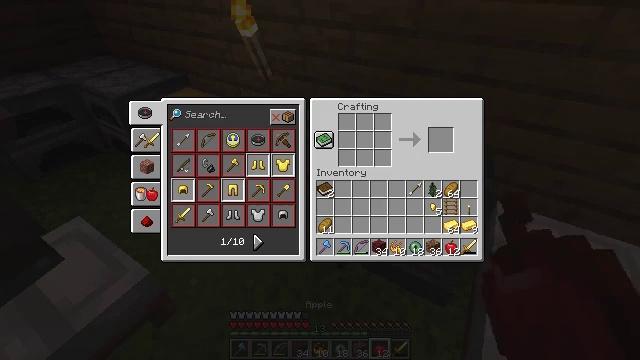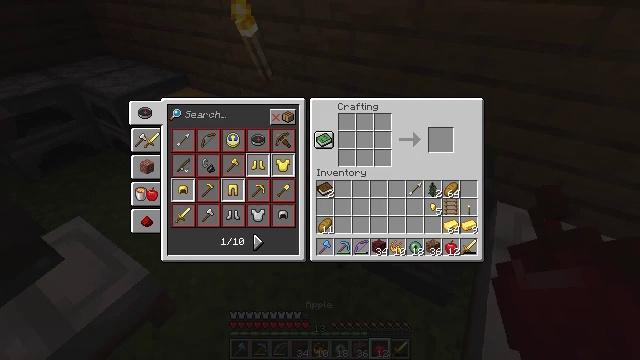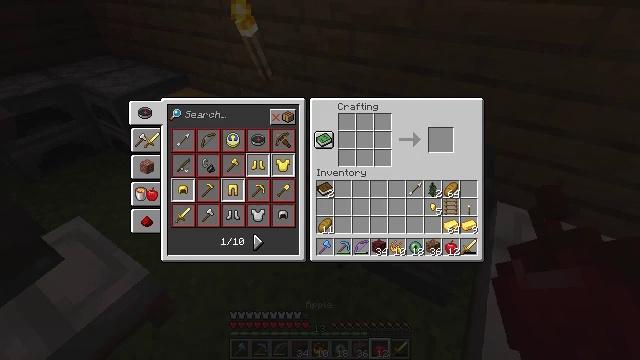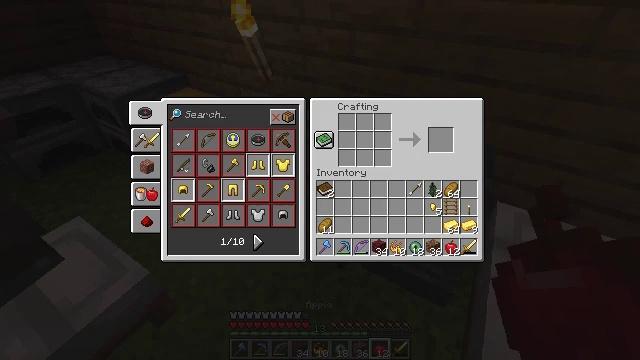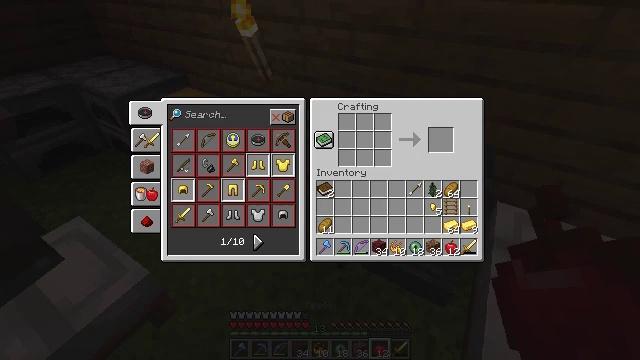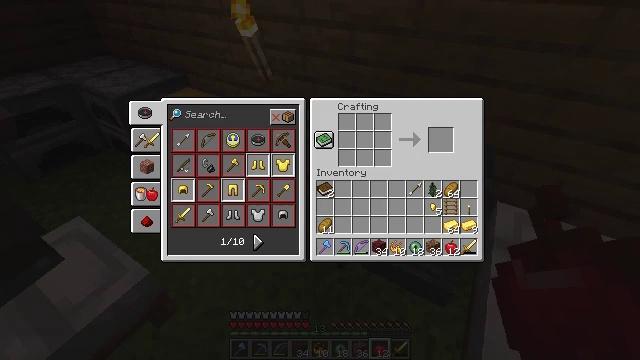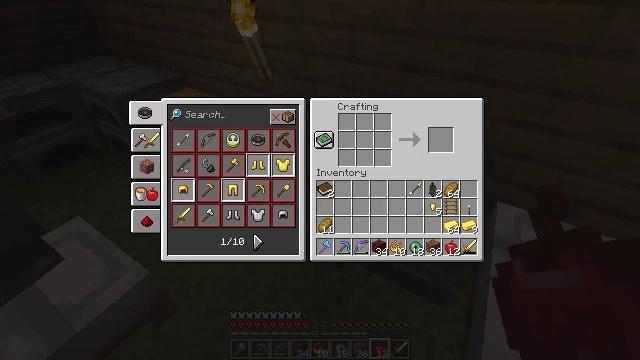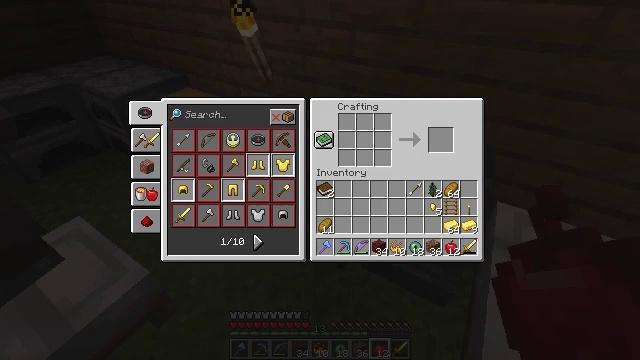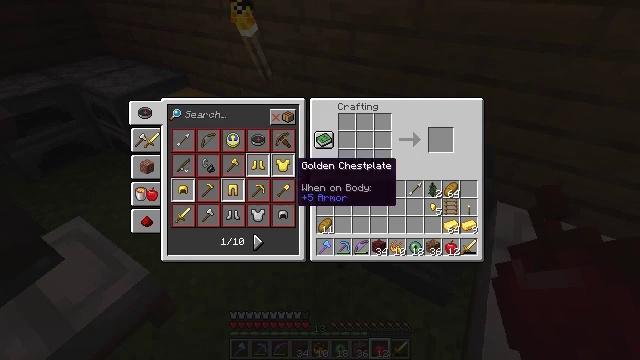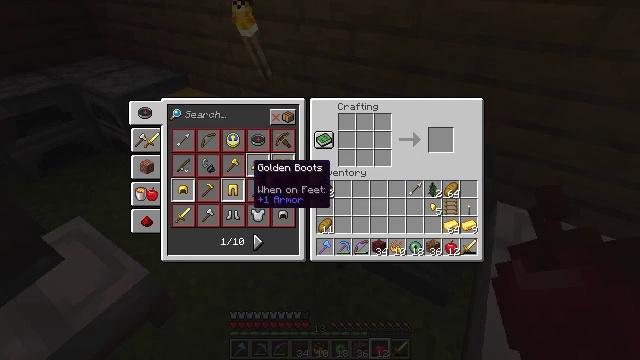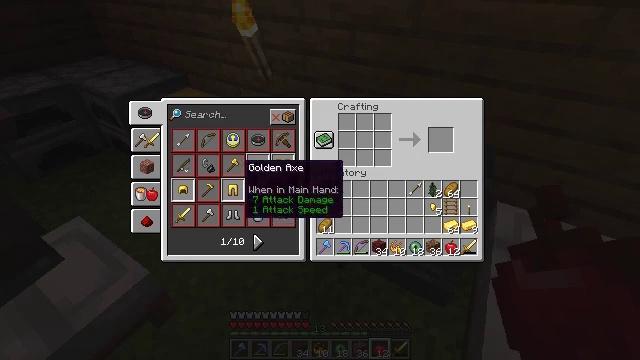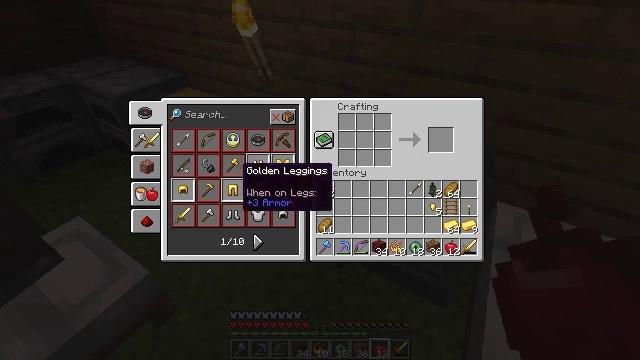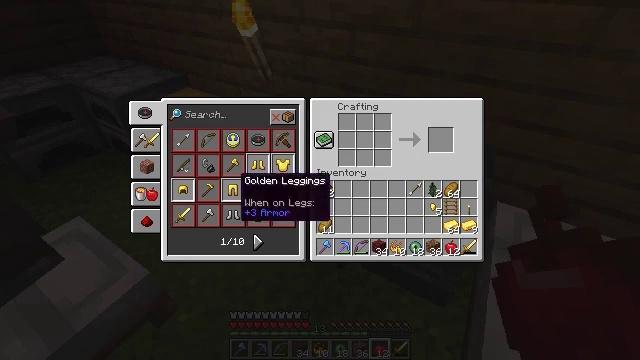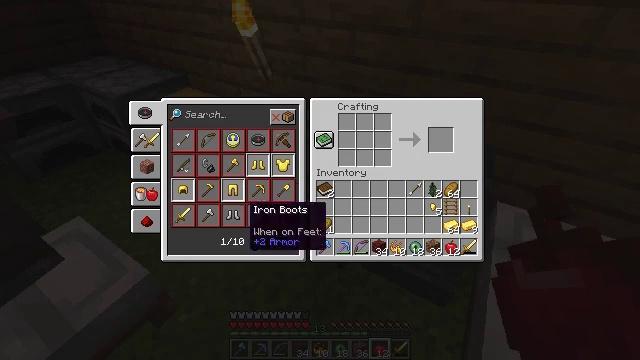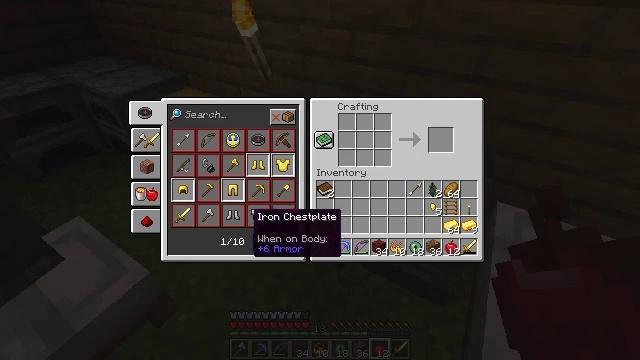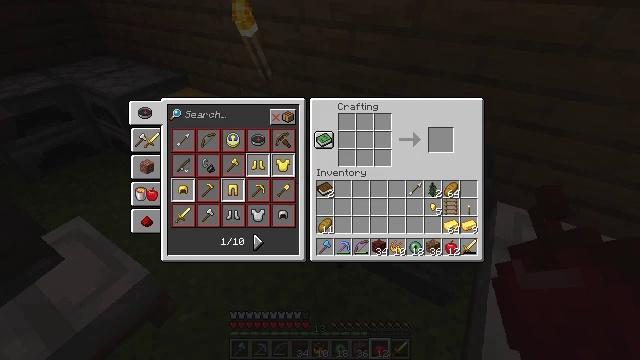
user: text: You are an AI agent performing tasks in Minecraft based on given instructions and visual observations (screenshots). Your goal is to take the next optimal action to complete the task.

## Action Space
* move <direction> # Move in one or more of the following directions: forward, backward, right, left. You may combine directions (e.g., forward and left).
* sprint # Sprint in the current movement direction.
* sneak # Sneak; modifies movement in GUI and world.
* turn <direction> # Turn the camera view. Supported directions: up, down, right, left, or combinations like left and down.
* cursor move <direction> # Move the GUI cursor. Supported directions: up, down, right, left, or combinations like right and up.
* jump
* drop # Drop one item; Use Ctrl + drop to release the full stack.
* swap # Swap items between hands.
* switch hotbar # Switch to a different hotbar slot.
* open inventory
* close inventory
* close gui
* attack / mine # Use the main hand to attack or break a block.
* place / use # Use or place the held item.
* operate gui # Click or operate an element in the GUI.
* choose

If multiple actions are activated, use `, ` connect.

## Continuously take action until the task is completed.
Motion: motion action
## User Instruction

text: Mix gold and an apple to produce a golden apple.
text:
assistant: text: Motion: no_op
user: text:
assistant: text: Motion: no_op
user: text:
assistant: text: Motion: cursor move left
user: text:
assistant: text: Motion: no_op
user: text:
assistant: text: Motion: no_op
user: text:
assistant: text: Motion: no_op
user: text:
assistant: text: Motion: no_op
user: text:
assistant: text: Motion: cursor move left
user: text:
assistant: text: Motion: sneak, cursor move left
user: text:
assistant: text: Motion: sneak, cursor move left
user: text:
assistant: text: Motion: sneak
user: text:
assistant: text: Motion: sneak, cursor move down
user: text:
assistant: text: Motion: sneak, cursor move right and down
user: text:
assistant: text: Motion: sneak, cursor move down
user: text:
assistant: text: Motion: sneak
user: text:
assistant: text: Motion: sneak, cursor move right and down
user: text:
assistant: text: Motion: sneak
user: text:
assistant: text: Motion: sneak
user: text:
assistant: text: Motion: sneak, operate gui
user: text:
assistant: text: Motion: sneak, operate gui
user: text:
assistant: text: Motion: sneak
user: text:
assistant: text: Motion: sneak
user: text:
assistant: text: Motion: sneak
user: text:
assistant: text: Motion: sneak
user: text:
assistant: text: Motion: sneak
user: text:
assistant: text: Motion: sneak, operate gui
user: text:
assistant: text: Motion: sneak, operate gui
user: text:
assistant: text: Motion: sneak, operate gui
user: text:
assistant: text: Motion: sneak
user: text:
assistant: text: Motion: sneak